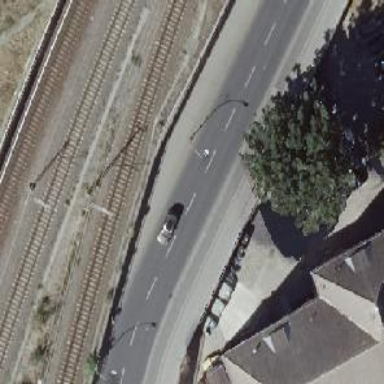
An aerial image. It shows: Tertiary road with asphalt surface and lane markings present.